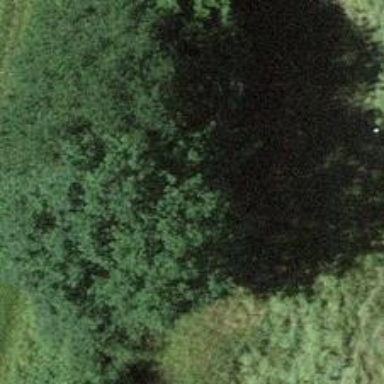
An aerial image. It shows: Beautiful tree in nature.